Question: I am using formidable plugin here i have created one page and using bellow short code on page to display form entry using view id 438.
'''
[display-frm-data id=438 user_id=[176 show=id]]
'''
my problem is that in the end of view's entries it's showing closing bracket of short code like this "]"
you can see this in bellow snippet highlighted in red circile .

so how can i remove it.as i have used this short code form authorized source from <URL>
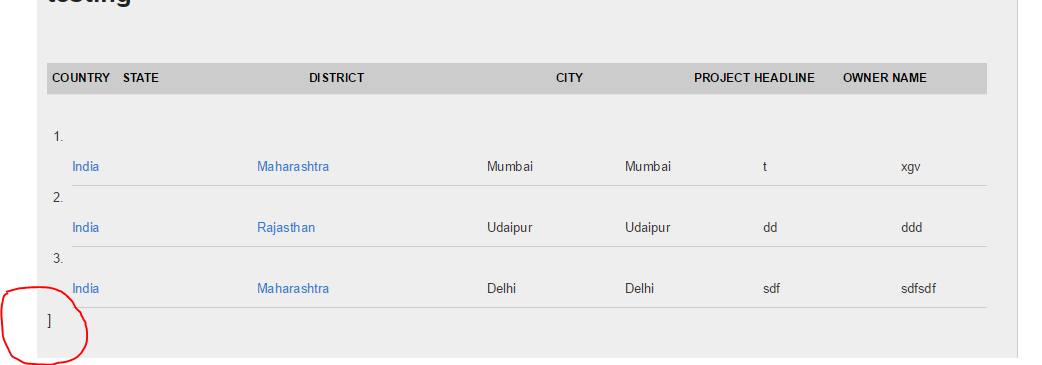
Answer: As i search from the web but didn't got the way so i have used my way added one 'div' before of ']' closing bracket of short code and settled 'div' style property 'visibility:hidden;' like a bellow snippet code.
I don't know how much is right or wrong but it temporary work for me.
'''
[display-frm-data id=438 user_id=[176 show=id]<div style="visibility: hidden;">]</div>
'''